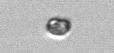
Label: nanoplankton_mix